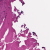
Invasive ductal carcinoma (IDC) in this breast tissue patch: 0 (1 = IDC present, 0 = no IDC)